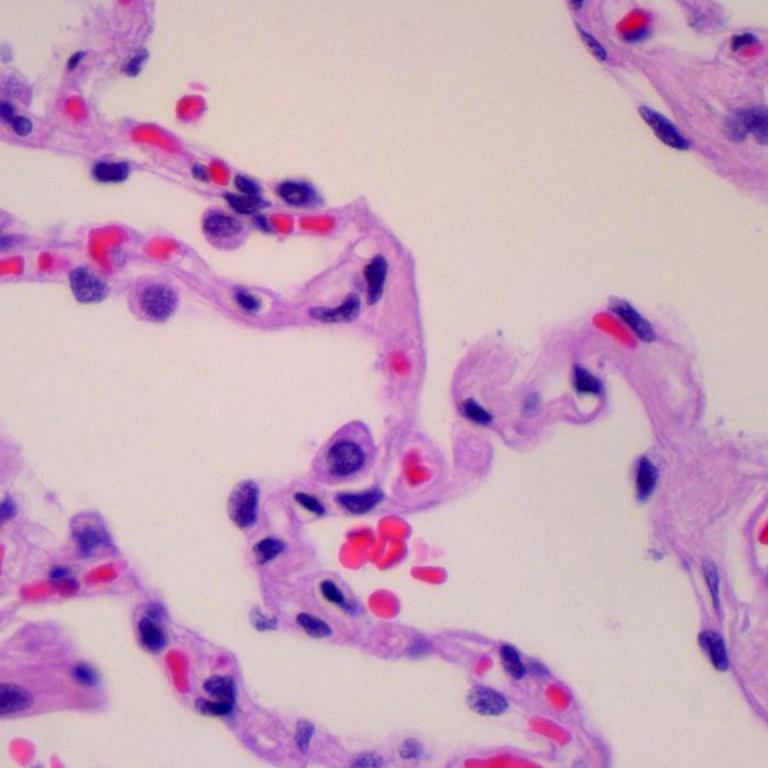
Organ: lung
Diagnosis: benign